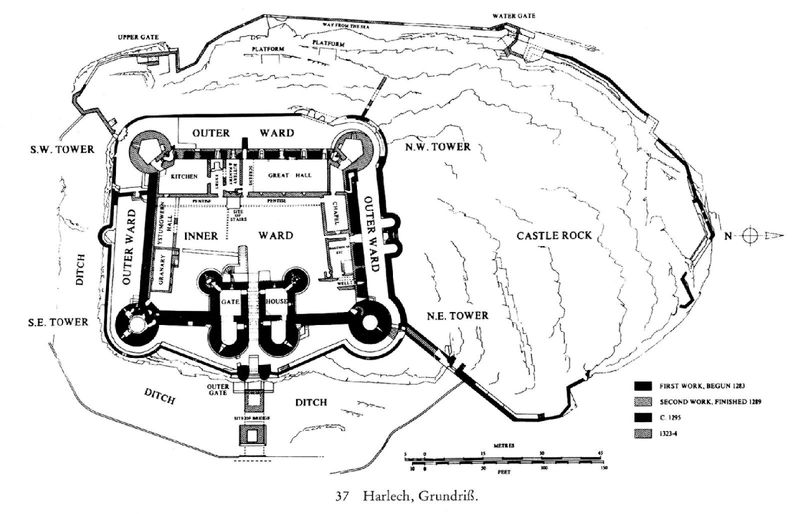
Titel: Wasserburg von Beaumaris
Standort: (GB Wales), Burg Beaumaris (EU - GB - Wales)
Schlagwörter: berg, felsen, wasser, weiß, fluss, landschaft, schwarz, skizze, zeichnung, anlage, schloss, architektur, deich, brücke, turm, fels, mauer, gelände, befestigung, wände, burg, türme, festung, titel, beschriftung, entwurf, namen, karte, mauern, graben, plan, burggraben, englisch, beschreibung, bezeichnung, grundriss, massstab, bauplan, castle, wall, rundtürme, gänge, bastionen, himmelsrichtung, festungsmauer, burgberg, gebiet, schloaa, brucke, toer, harlech, schloiss, 37 harlech, castle rock, burgplan